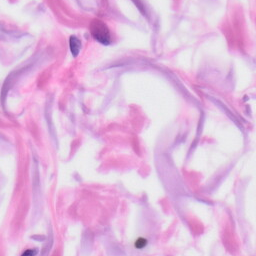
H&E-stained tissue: Skin